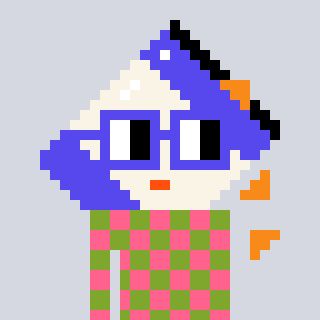
a pixel art character with square blue glasses, a chips-shaped head and a slimegreen-colored body on a cool background